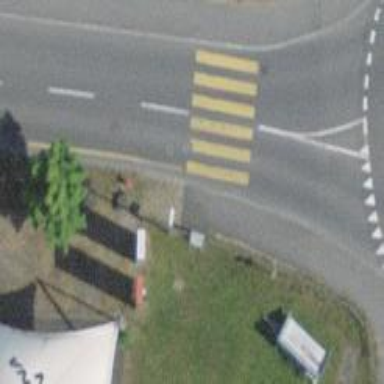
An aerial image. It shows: Uncontrolled zebra crossing with zebra markings.